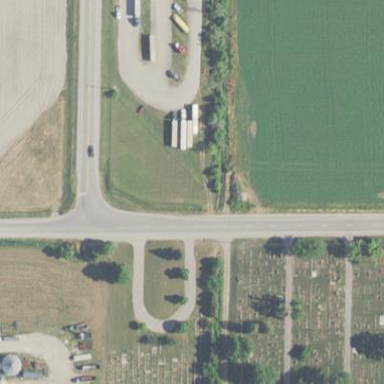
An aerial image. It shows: Cemetery.